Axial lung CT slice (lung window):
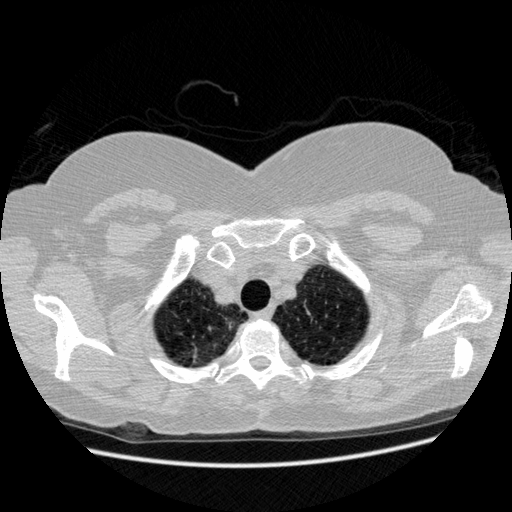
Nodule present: no